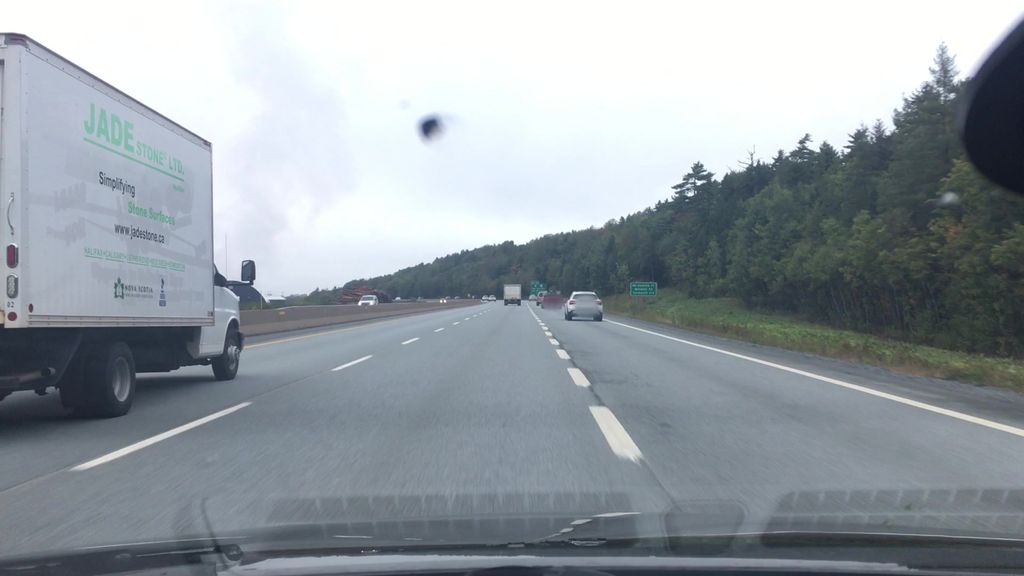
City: halifax